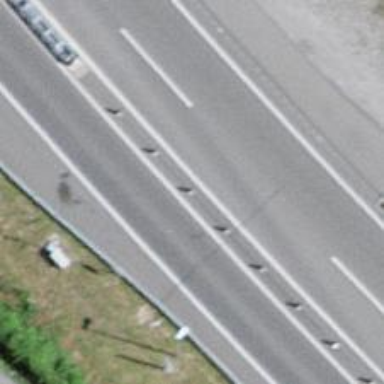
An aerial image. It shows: Bollard barrier.